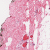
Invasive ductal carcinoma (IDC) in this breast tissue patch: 0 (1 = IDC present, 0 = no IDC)